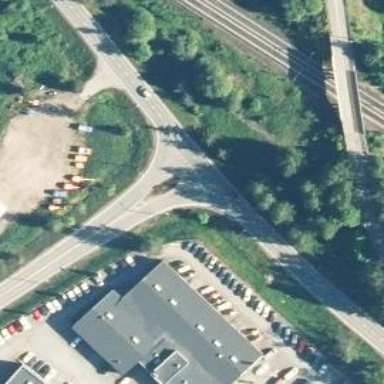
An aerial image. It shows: Primary link road with asphalt surface.